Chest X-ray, PA view. Patient: 52 years old, sex M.
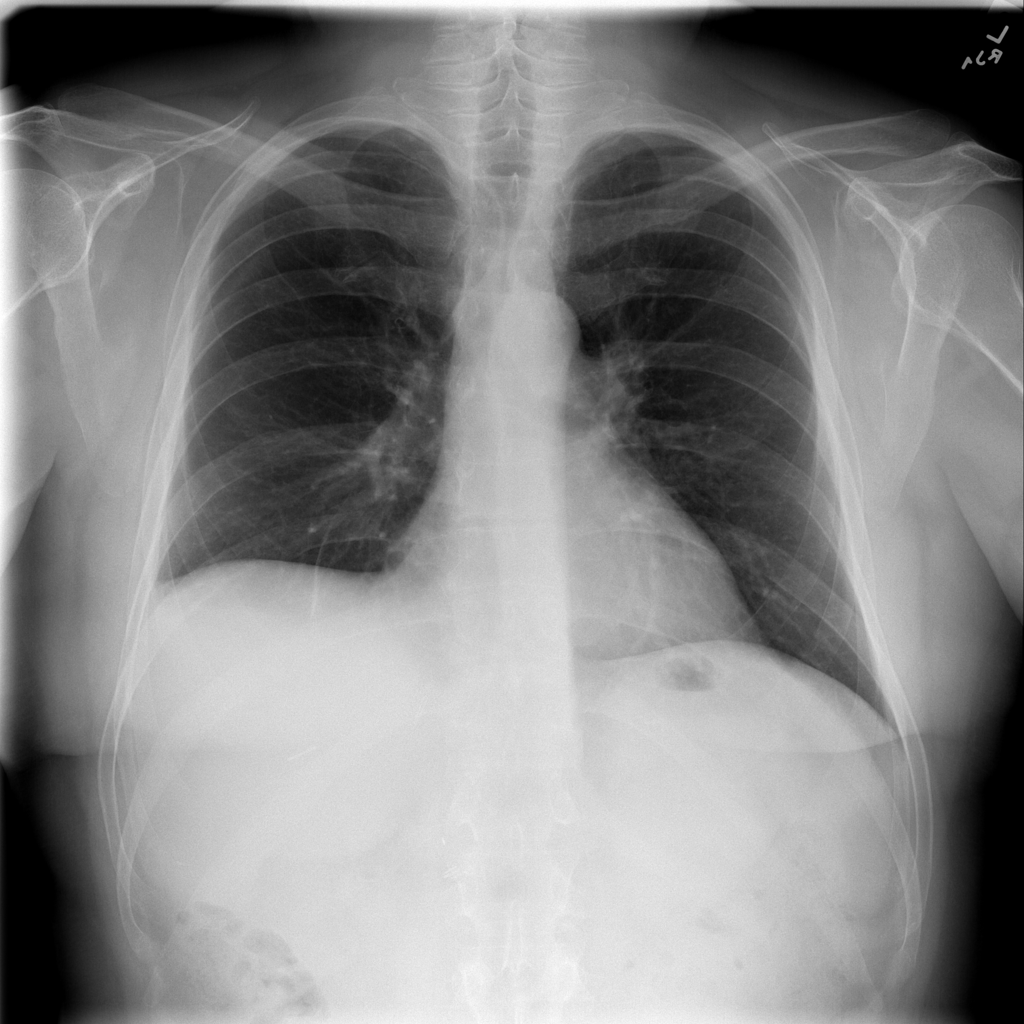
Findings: Atelectasis, Fibrosis